Question: This is what I am having difficulty making in html/css.

HTML
'''
<ul>
<li><a href="#">General overview</a></li>
<li><a href="#">Main features</a></li>
<li><a href="#">E-mail and FTP features</a></li>
<li><a href="#">Datacenter and capacity</a></li>
<li><a href="#">CMS and scripts</a></li>
</ul>
'''
CSS
'''
#features li {
width: 216px; height: 39px;
font-size: 13px;
padding: 6px 0 6px 0; margin: 0;
}
#features li a {
background: url(http://www.pwnhost.com/images/listicon.png) no-repeat;
display: block;
padding: 10px 0 10px 45px;
text-decoration: none;
color: #4d71b2;
}
#features li a:hover {
background: url(http://www.pwnhost.com/images/listselected.png) no-repeat;
color: #fff;
}
'''
5 icons normally, 5 different icons on hover with background. I want to do this only using the icon images. What is the best way to do this without using javascript?
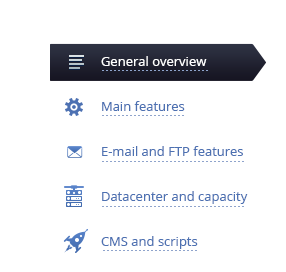
Answer: Those look like Entypo icons, which would make it even easier to do. I use Font Awesome, but it's the same concept.
<URL>
<URL>
Essentially, on hover, when the text changes
Heres a fiddle for you with code!
<URL>
HTML
'''
<ul>
<li><i class="fa fa-bookmark"></i> Book Mark</li>
<li><i class="fa fa-rocket"></i> Lets Fly</li>
<li><i class="fa fa-gears"></i> Settings</li>
<li><i class="fa fa-warning"></i> Error Messages</li>
</ul>
'''
CSS
'''
@import url("//netdna.bootstrapcdn.com/font-awesome/4.0.3/css/font-awesome.css");
ul {
width: 200px;
height: auto;
margin: 0;
padding: 0;
background: #1c6e86;
list-style-type: none;
}
li {
padding: 5px 0 5px 10px;
line-height: 25px;
color: #113945;
display: block;
cursor: pointer;
}
li:hover {
background: #113945;
color: #fff;
}
li .fa {
margin: 0 20px 0 0;
}
'''